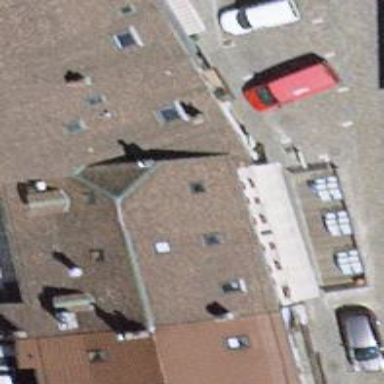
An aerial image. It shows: Restaurant.